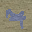
Label: 7